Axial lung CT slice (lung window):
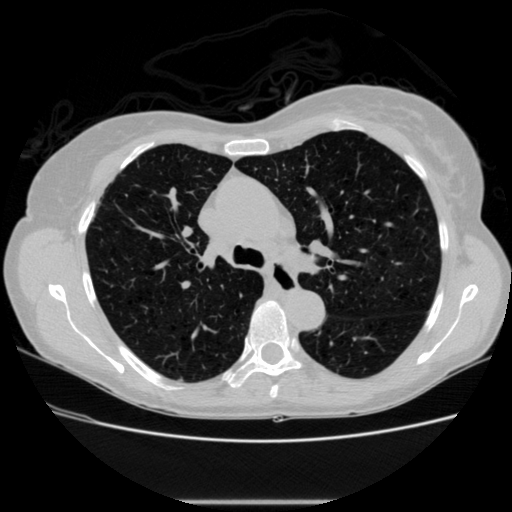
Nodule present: no